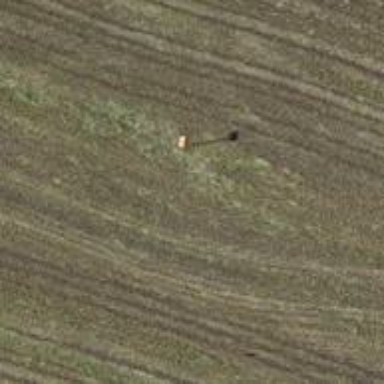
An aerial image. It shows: Pole with roof covering.